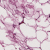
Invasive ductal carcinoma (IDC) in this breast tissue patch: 0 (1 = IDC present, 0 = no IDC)